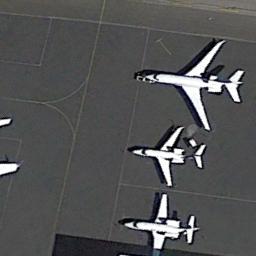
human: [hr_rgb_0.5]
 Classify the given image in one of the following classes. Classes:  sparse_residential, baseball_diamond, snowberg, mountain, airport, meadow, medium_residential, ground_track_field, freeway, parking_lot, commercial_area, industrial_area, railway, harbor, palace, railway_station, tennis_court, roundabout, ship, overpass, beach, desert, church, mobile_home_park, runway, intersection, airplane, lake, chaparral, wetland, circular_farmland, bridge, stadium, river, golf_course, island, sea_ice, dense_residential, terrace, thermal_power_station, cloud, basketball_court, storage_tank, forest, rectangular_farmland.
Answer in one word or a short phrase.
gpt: airplane